Question: On Linux, I have some C++ programs built with my own makefiles, and I'm looking for some GUI debuggers to debug them at source level.
Previously I use KDbg(2.5.2) on openSUSE(12.3). It works but with some very annoying limitation, e.g., I cannot set a breakpoint when the debugged program is not trapped by Kdbg -- I mean, in order to set a new breakpoint, I have to set it before the program is launched the program pauses on hitting an already set breakpoint.
Now I try to use Eclipse CDT. I got but find that I don't know how to load my executable so to start debugging.
I googled with words like {eclipse debug pre-built C binary} , but few seems to care about this feature.
Can Eclipse CDT really do that? If Eclipse CDT can't, is there any better alternatives to KDbg? Please help.

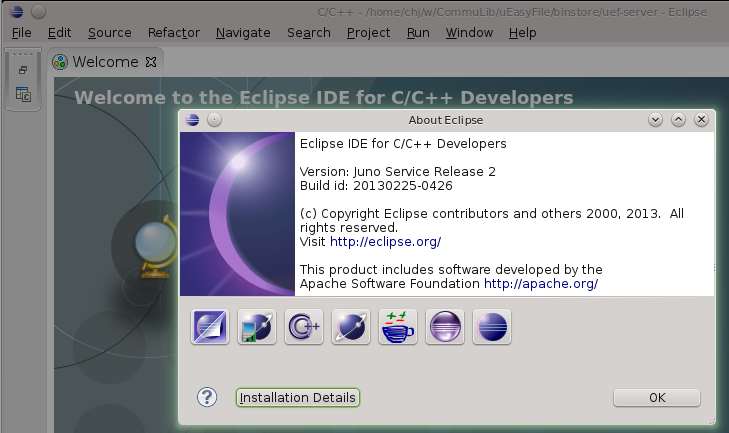
Answer: According to hint from this answer, <URL> , I finally figure out how to do it.
The key point is: In the Eclipse CDT project, create/edit a Launch Configuration so to tell the debugger what executable to load.
Now I have to admit, Eclipse CDT does quite well in C++ code debugging far better than KDbg.
Some screen shot below, on openSUSE 12.3 .

Now we can Run -> Debug (F11)

Debugger automatically pauses the program at main()'s first statement.